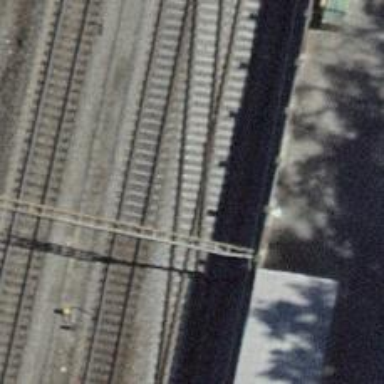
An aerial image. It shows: Railway yard with single rail track. The electrified track has contact line for power supply.